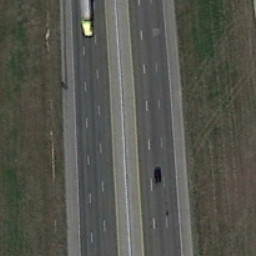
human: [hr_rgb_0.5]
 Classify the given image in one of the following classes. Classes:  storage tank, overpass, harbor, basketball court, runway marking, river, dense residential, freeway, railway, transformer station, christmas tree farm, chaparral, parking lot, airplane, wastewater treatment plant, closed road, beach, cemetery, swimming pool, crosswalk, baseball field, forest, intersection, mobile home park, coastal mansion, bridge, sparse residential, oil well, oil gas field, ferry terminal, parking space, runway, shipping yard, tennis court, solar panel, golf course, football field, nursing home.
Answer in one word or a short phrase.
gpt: freeway